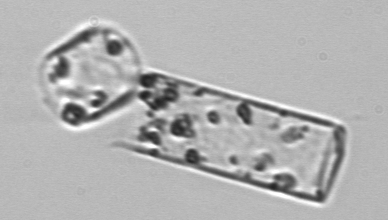
Label: Guinardia_flaccida